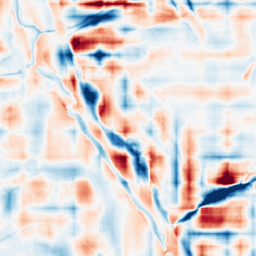
Category: wavelet
Decomposition family: wavelet_reverse_biorthogonal
Decomposition parameters: wavelet: rbio2.4
level: 5
Upsampling method: quartic
Upsampling parameters: scale: 4
Upsampling scale: 4